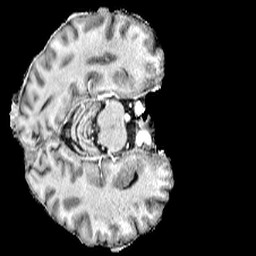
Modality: T1w
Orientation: axial
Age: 64
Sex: male
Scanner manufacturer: siemens
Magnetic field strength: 6.98 T
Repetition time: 6 s
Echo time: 0.00302 s